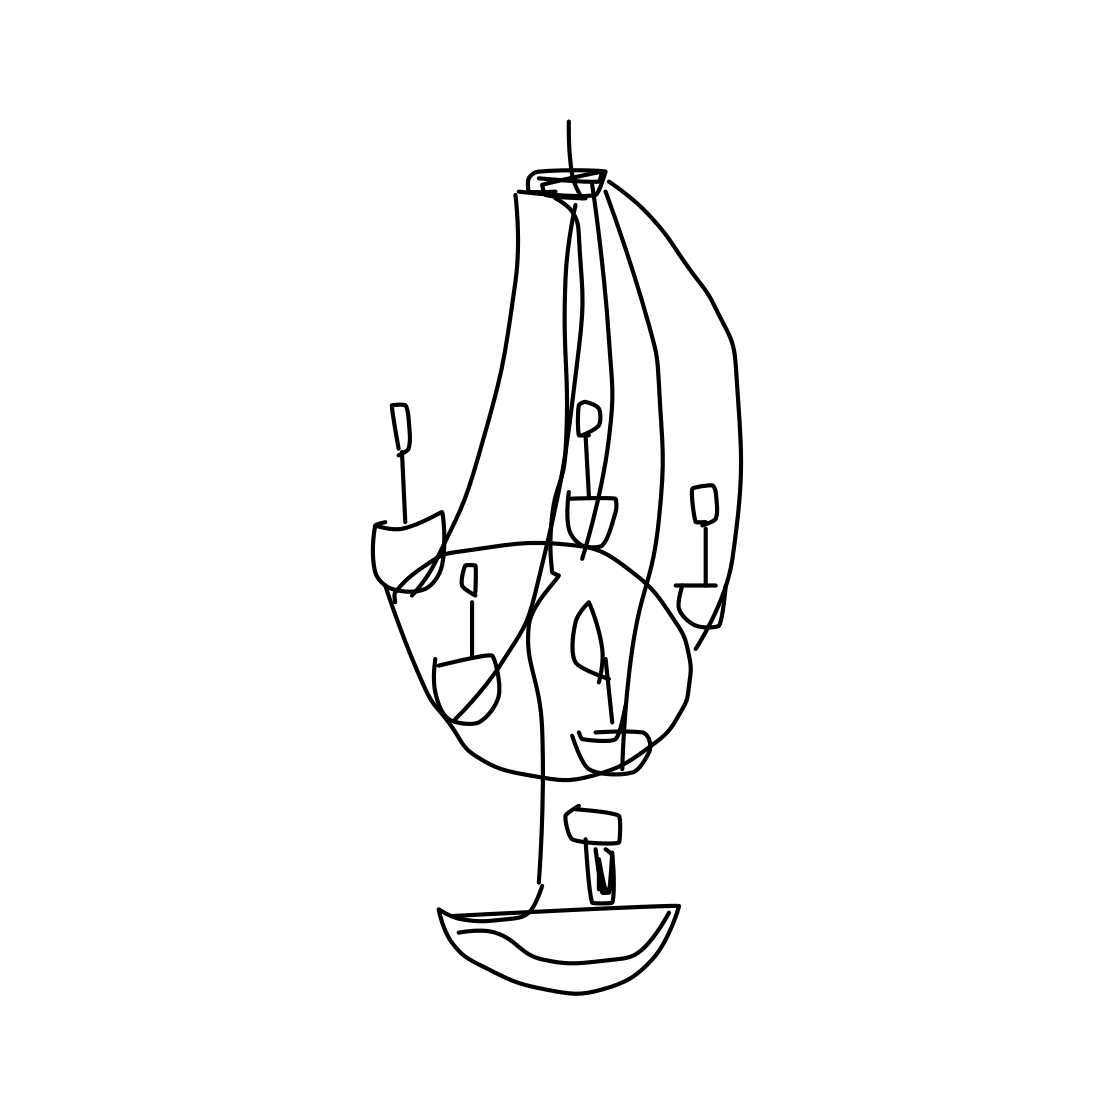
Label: chandelier